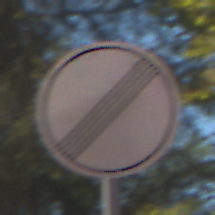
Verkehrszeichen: EndeSaemtlicherBegrenzungen
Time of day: MorningAfternoon
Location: Outdoor (Nature)
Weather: Clear
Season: Summer
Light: Natural